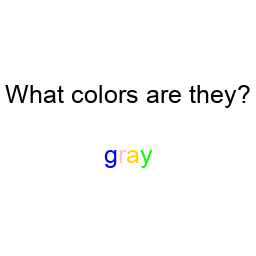
Color: blue, pink, gold, lime
Color name shown: gray
Background color: white
Question text color: black